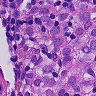
Metastatic tissue present: yes